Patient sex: F
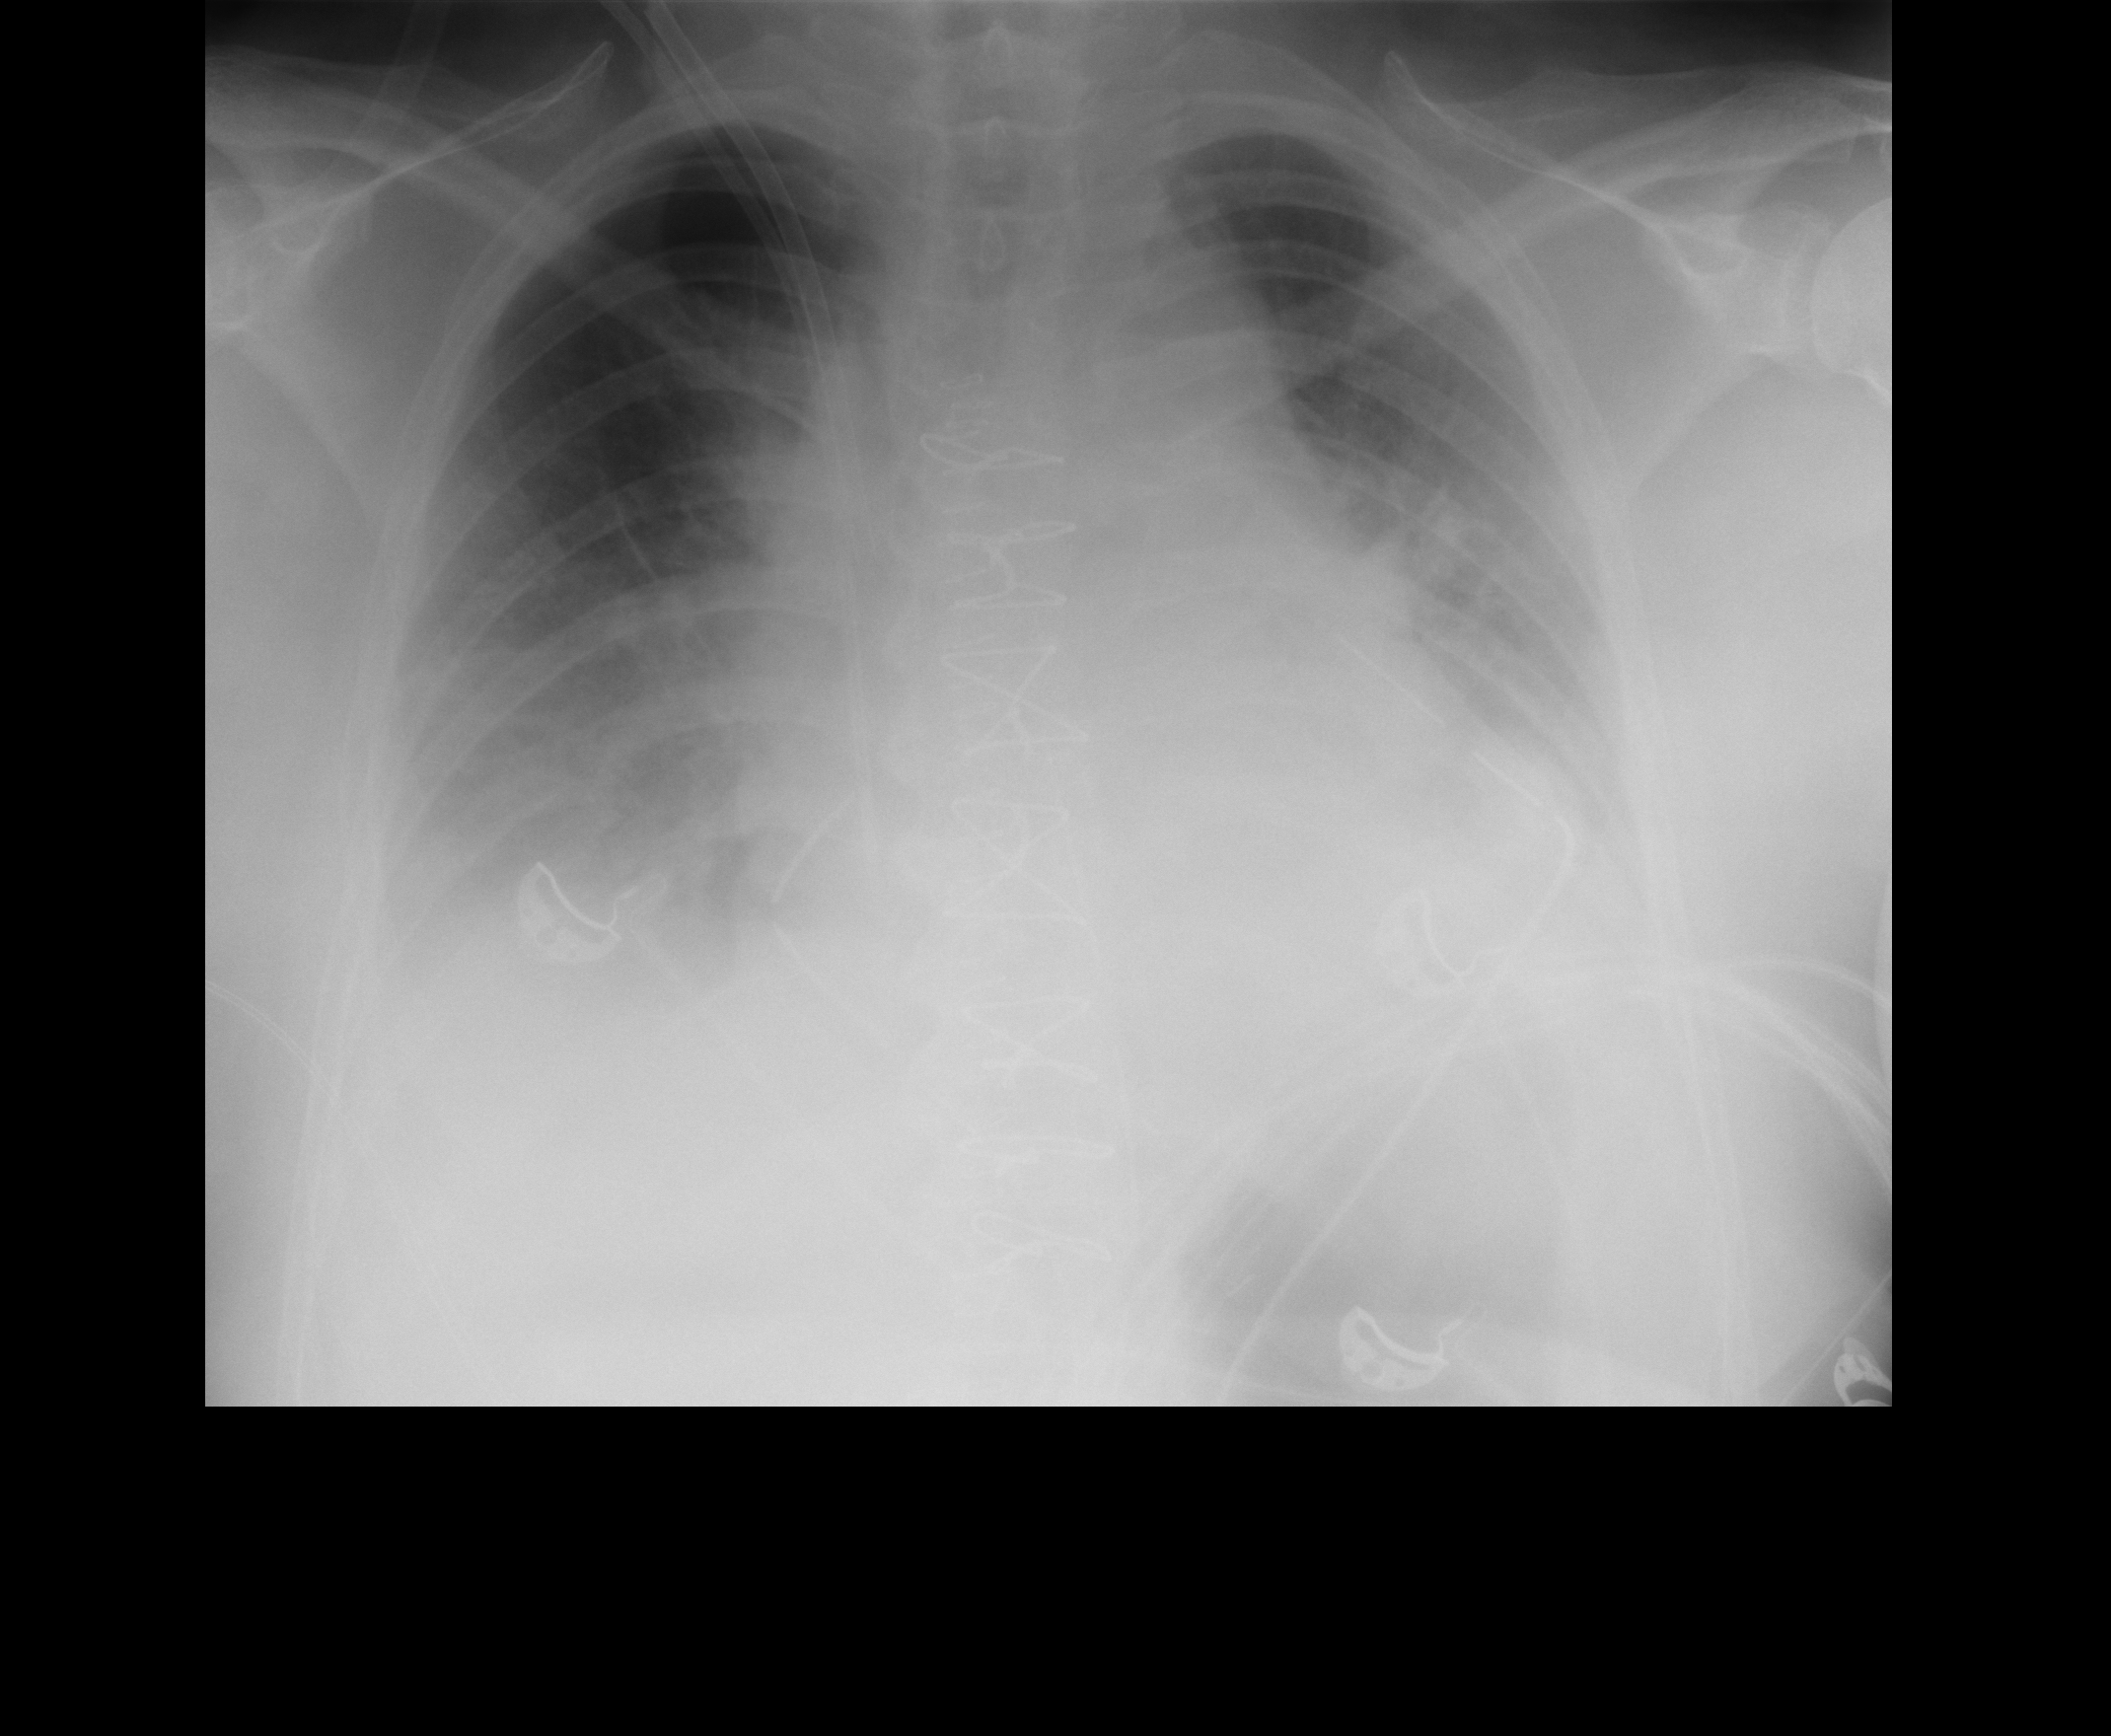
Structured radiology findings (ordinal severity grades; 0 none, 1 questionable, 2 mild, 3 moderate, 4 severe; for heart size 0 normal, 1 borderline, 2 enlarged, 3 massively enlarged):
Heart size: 2
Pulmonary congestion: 2
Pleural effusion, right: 2
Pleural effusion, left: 2
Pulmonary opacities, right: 0
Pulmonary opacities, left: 0
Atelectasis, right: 2
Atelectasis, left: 2